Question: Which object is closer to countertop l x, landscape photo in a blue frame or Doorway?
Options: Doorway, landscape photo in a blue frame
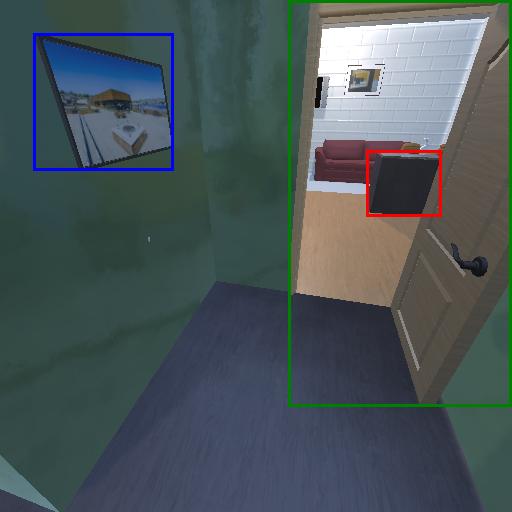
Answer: Doorway